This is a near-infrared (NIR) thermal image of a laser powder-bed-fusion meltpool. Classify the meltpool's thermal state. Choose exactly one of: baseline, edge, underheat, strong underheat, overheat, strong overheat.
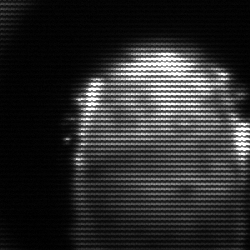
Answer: baseline